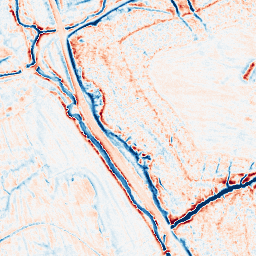
Category: edge_preserving
Decomposition family: anisotropic_diffusion
Decomposition parameters: iterations: 20
kappa: 50
gamma: 0.15
Upsampling method: regularized
Upsampling parameters: scale: 2
lambda_reg: 0.001
Upsampling scale: 2